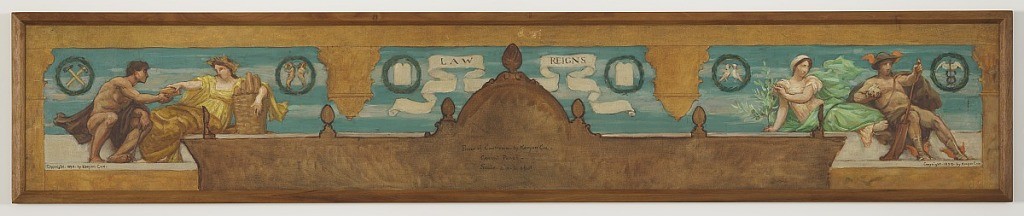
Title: Law Reigns, Study for Central Panel of "The Reign of Law," Frieze for Appellate Court, New York
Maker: Kenyon Cox, American, 1856–1919
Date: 1898
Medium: Brush and oil, pen and red ink on canvas
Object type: Painting
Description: White ribbon in center with the words: LAW REIGNS. Outline below signifies oak screen that will stand behind the bench. To the right, allegorical figures of Peace and Commerce. To the left, allegorical figures of Plenty Rewarding Industry; she gives him a loaf of bread.